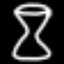
Label: hourglass